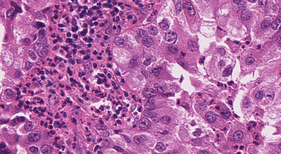
Tumor epithelial tissue: yes
Tumor-associated stroma tissue: yes
Normal tissue: no